Milling tool wear sample.
Tool blade image: 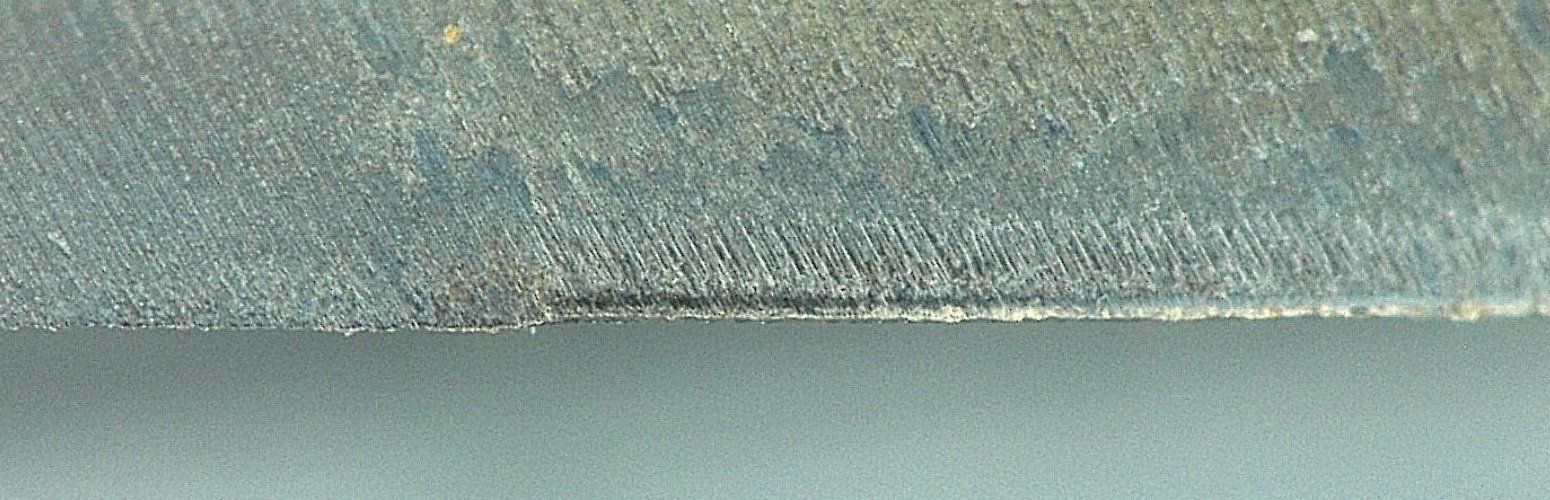
Chip image: 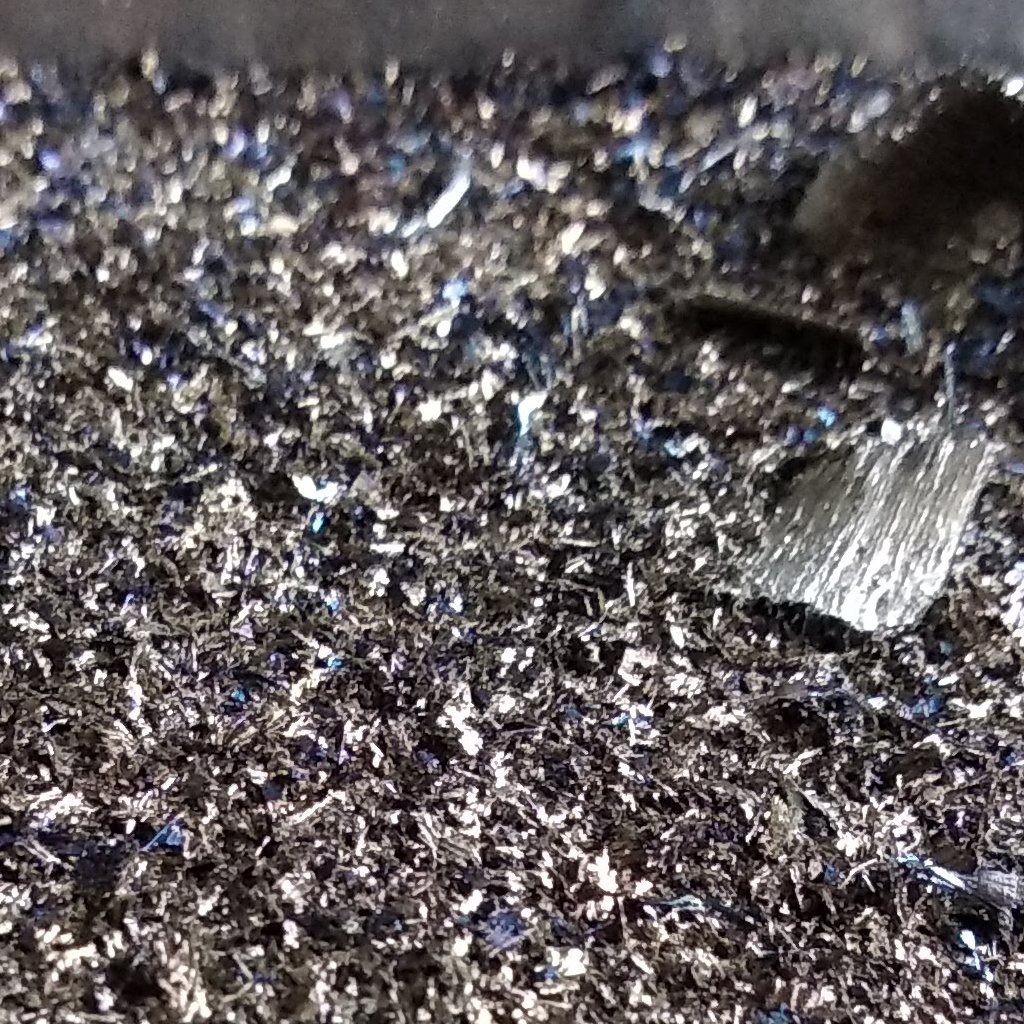
Workpiece image: 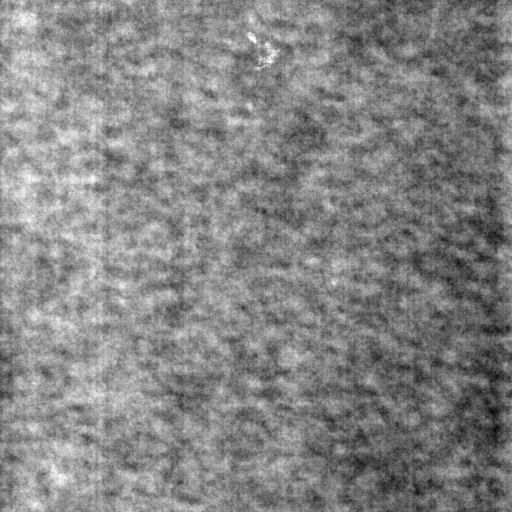
Tool wear state: used
Gaps: 18.05
Flank wear: 99.44
Overhang: 13.64
Force-signal Mel-spectrograms (X, Y, Z axes): 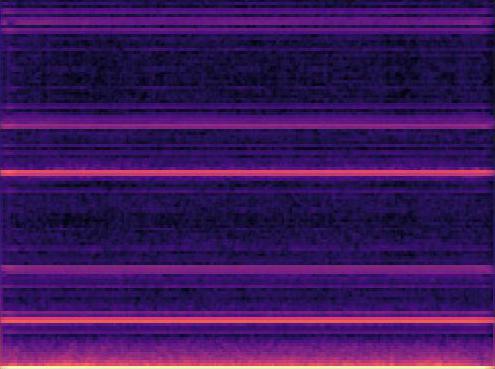 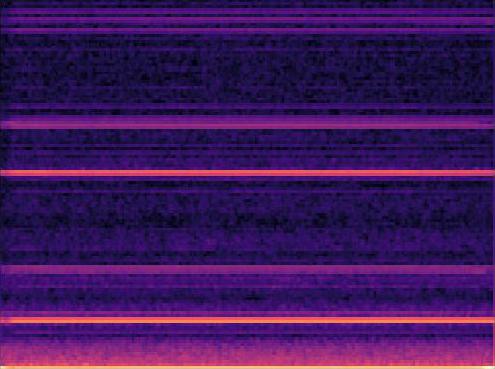 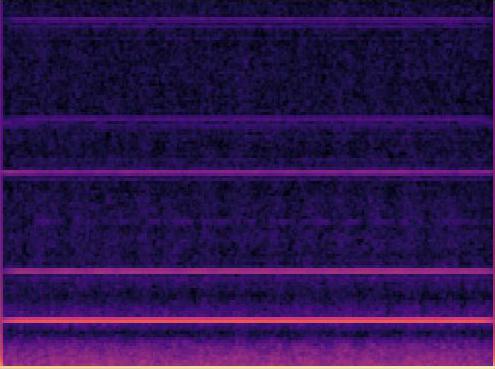
Force-signal scalograms (X, Y, Z axes): 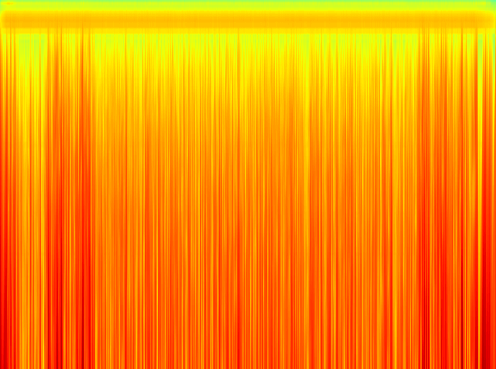 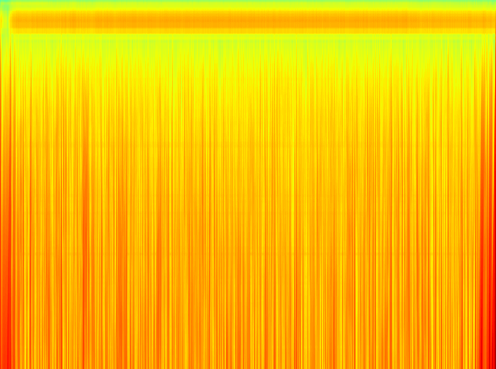 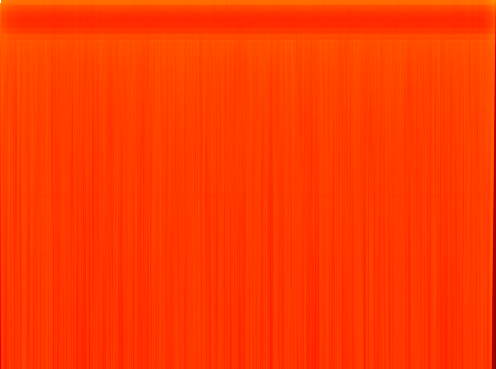
Force phase: steady_state_stabilization_wear